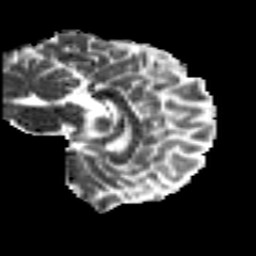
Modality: MD
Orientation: sagittal
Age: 22
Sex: male
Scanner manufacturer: siemens
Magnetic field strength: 3 T
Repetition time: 8.8 s
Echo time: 0.085 s